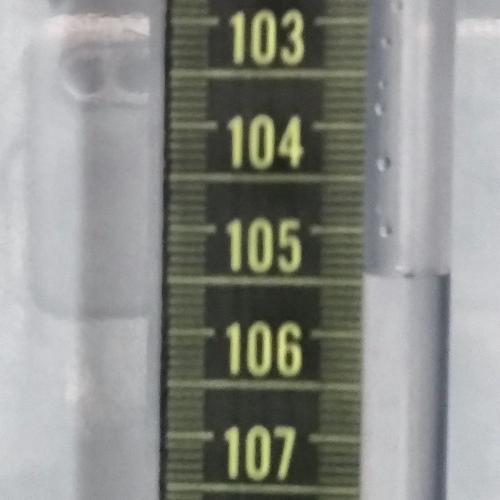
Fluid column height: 105.4 cm